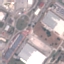
Land use / land cover class: Industrial